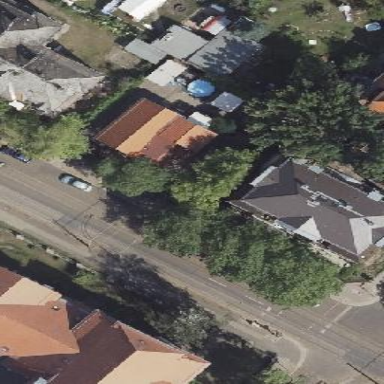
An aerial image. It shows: Detached building with mansard roof.